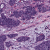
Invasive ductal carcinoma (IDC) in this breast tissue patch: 1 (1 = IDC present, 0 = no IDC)